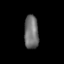
Tissue: lung
Cell type: Myeloid cells
Senescence score: 0.06375
Nuclear area (px): 471
Mean DAPI intensity: 112.732